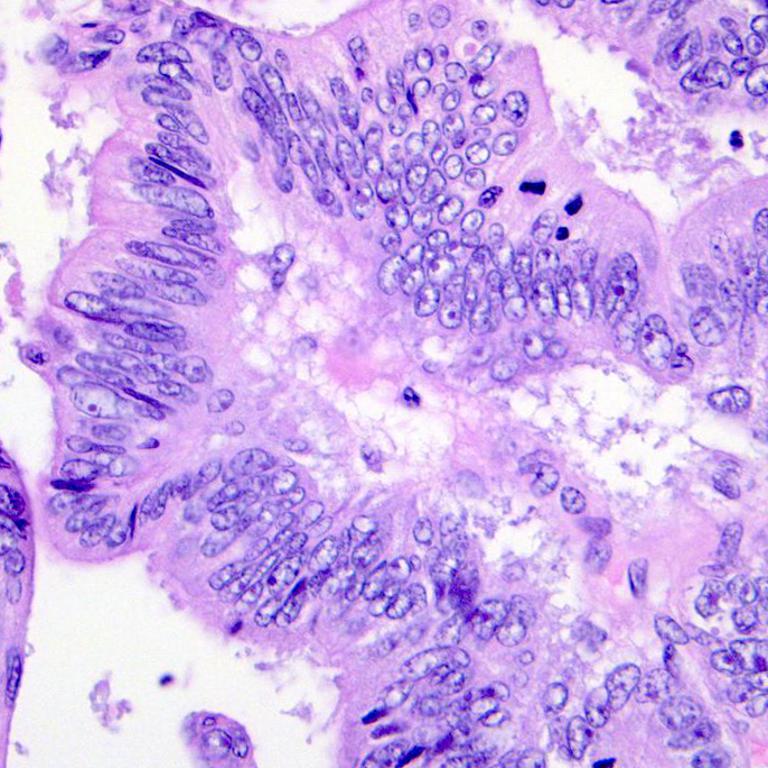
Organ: colon
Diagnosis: adenocarcinomas